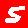
Digit: 5